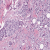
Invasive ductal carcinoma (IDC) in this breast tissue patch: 1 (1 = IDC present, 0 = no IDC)